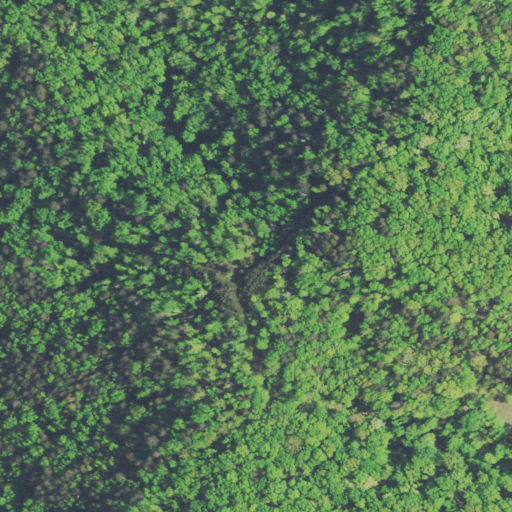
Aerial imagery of ridge(s) in Tennessee named Middle Ridge containing deciduous forest, mixed forest, and evergreen forest